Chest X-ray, PA view. Patient: 72 years old, sex F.
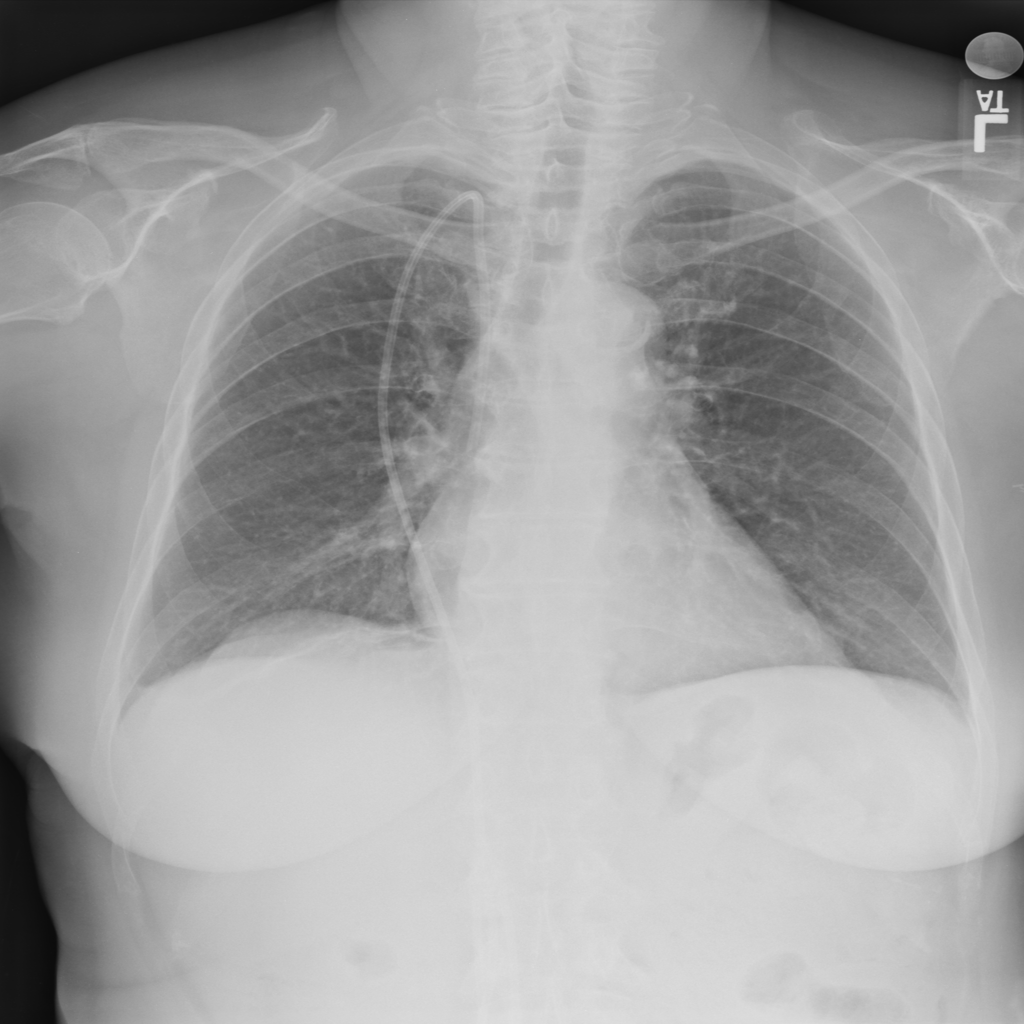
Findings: No Finding